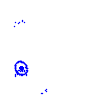
Particle: pion